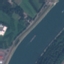
Land use / land cover class: River